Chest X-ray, AP view. Patient: 63 years old, sex F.
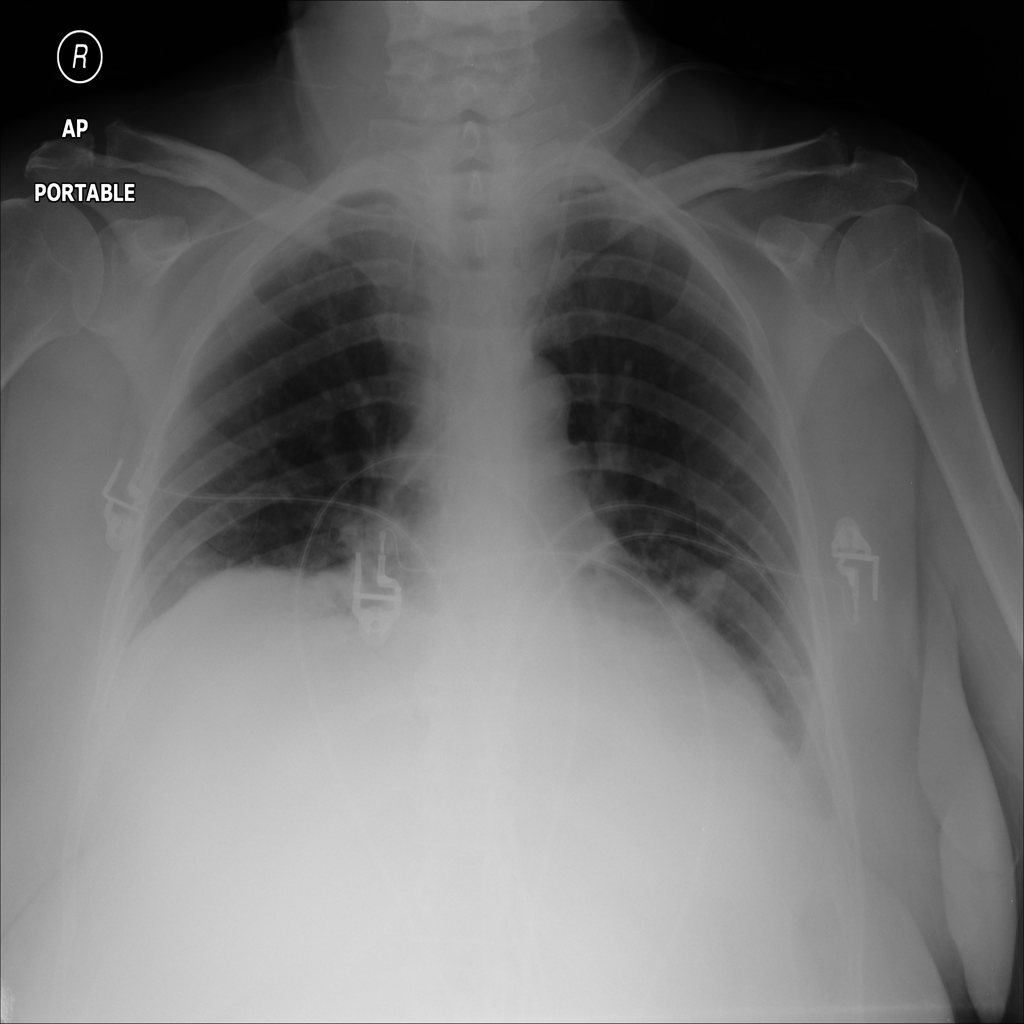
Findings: Atelectasis, Effusion, Infiltration